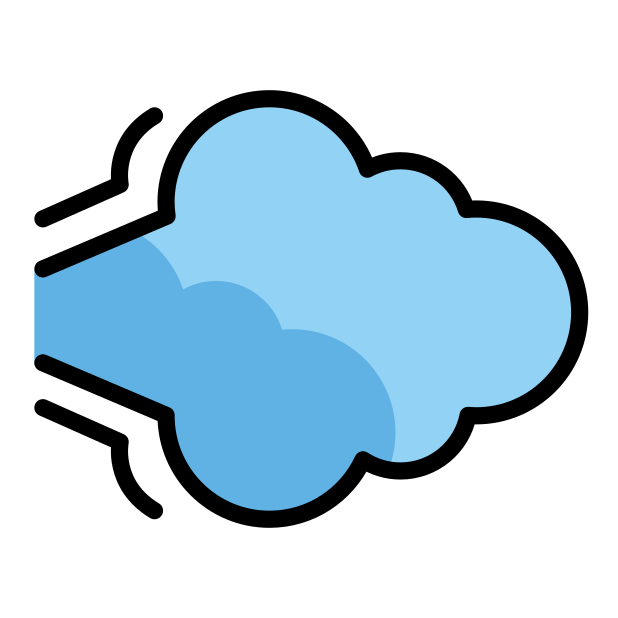
dashing away